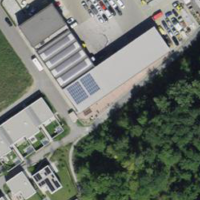
EUNIS habitat code: 24
Species observed at this site:
Cichorium intybus